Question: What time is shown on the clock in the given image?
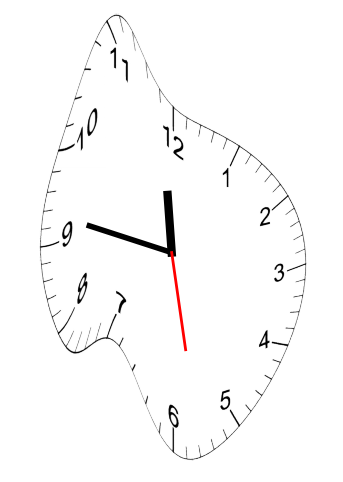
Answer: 11:46:28